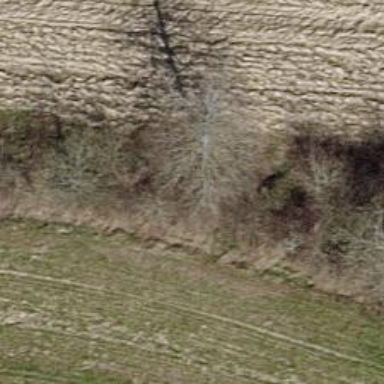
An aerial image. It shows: Deciduous broadleaved tree.